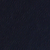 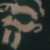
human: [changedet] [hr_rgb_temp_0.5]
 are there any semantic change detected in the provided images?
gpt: Some artificial islands are present in the sea.